Question: What symbol is shown?
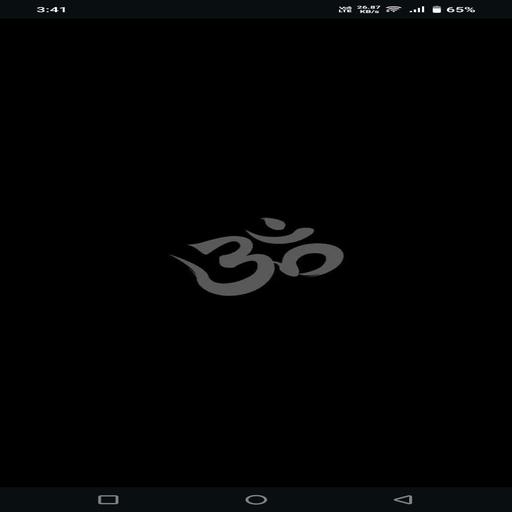
Answer:  OM Symbol